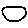
Label: circle